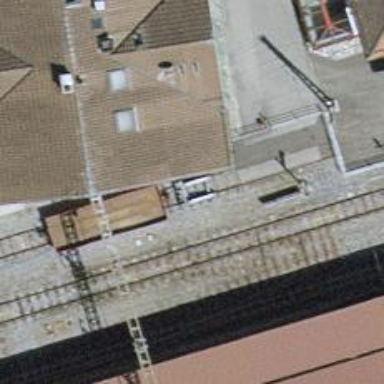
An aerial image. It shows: Railway buffer stop.